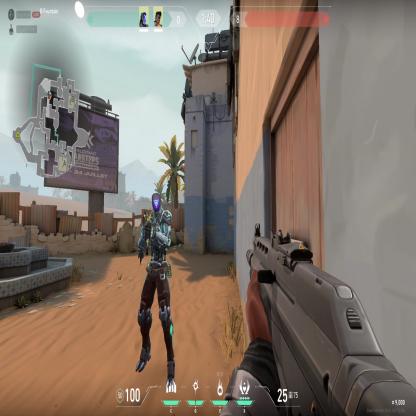
Label: teammate